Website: apple
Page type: billing-address
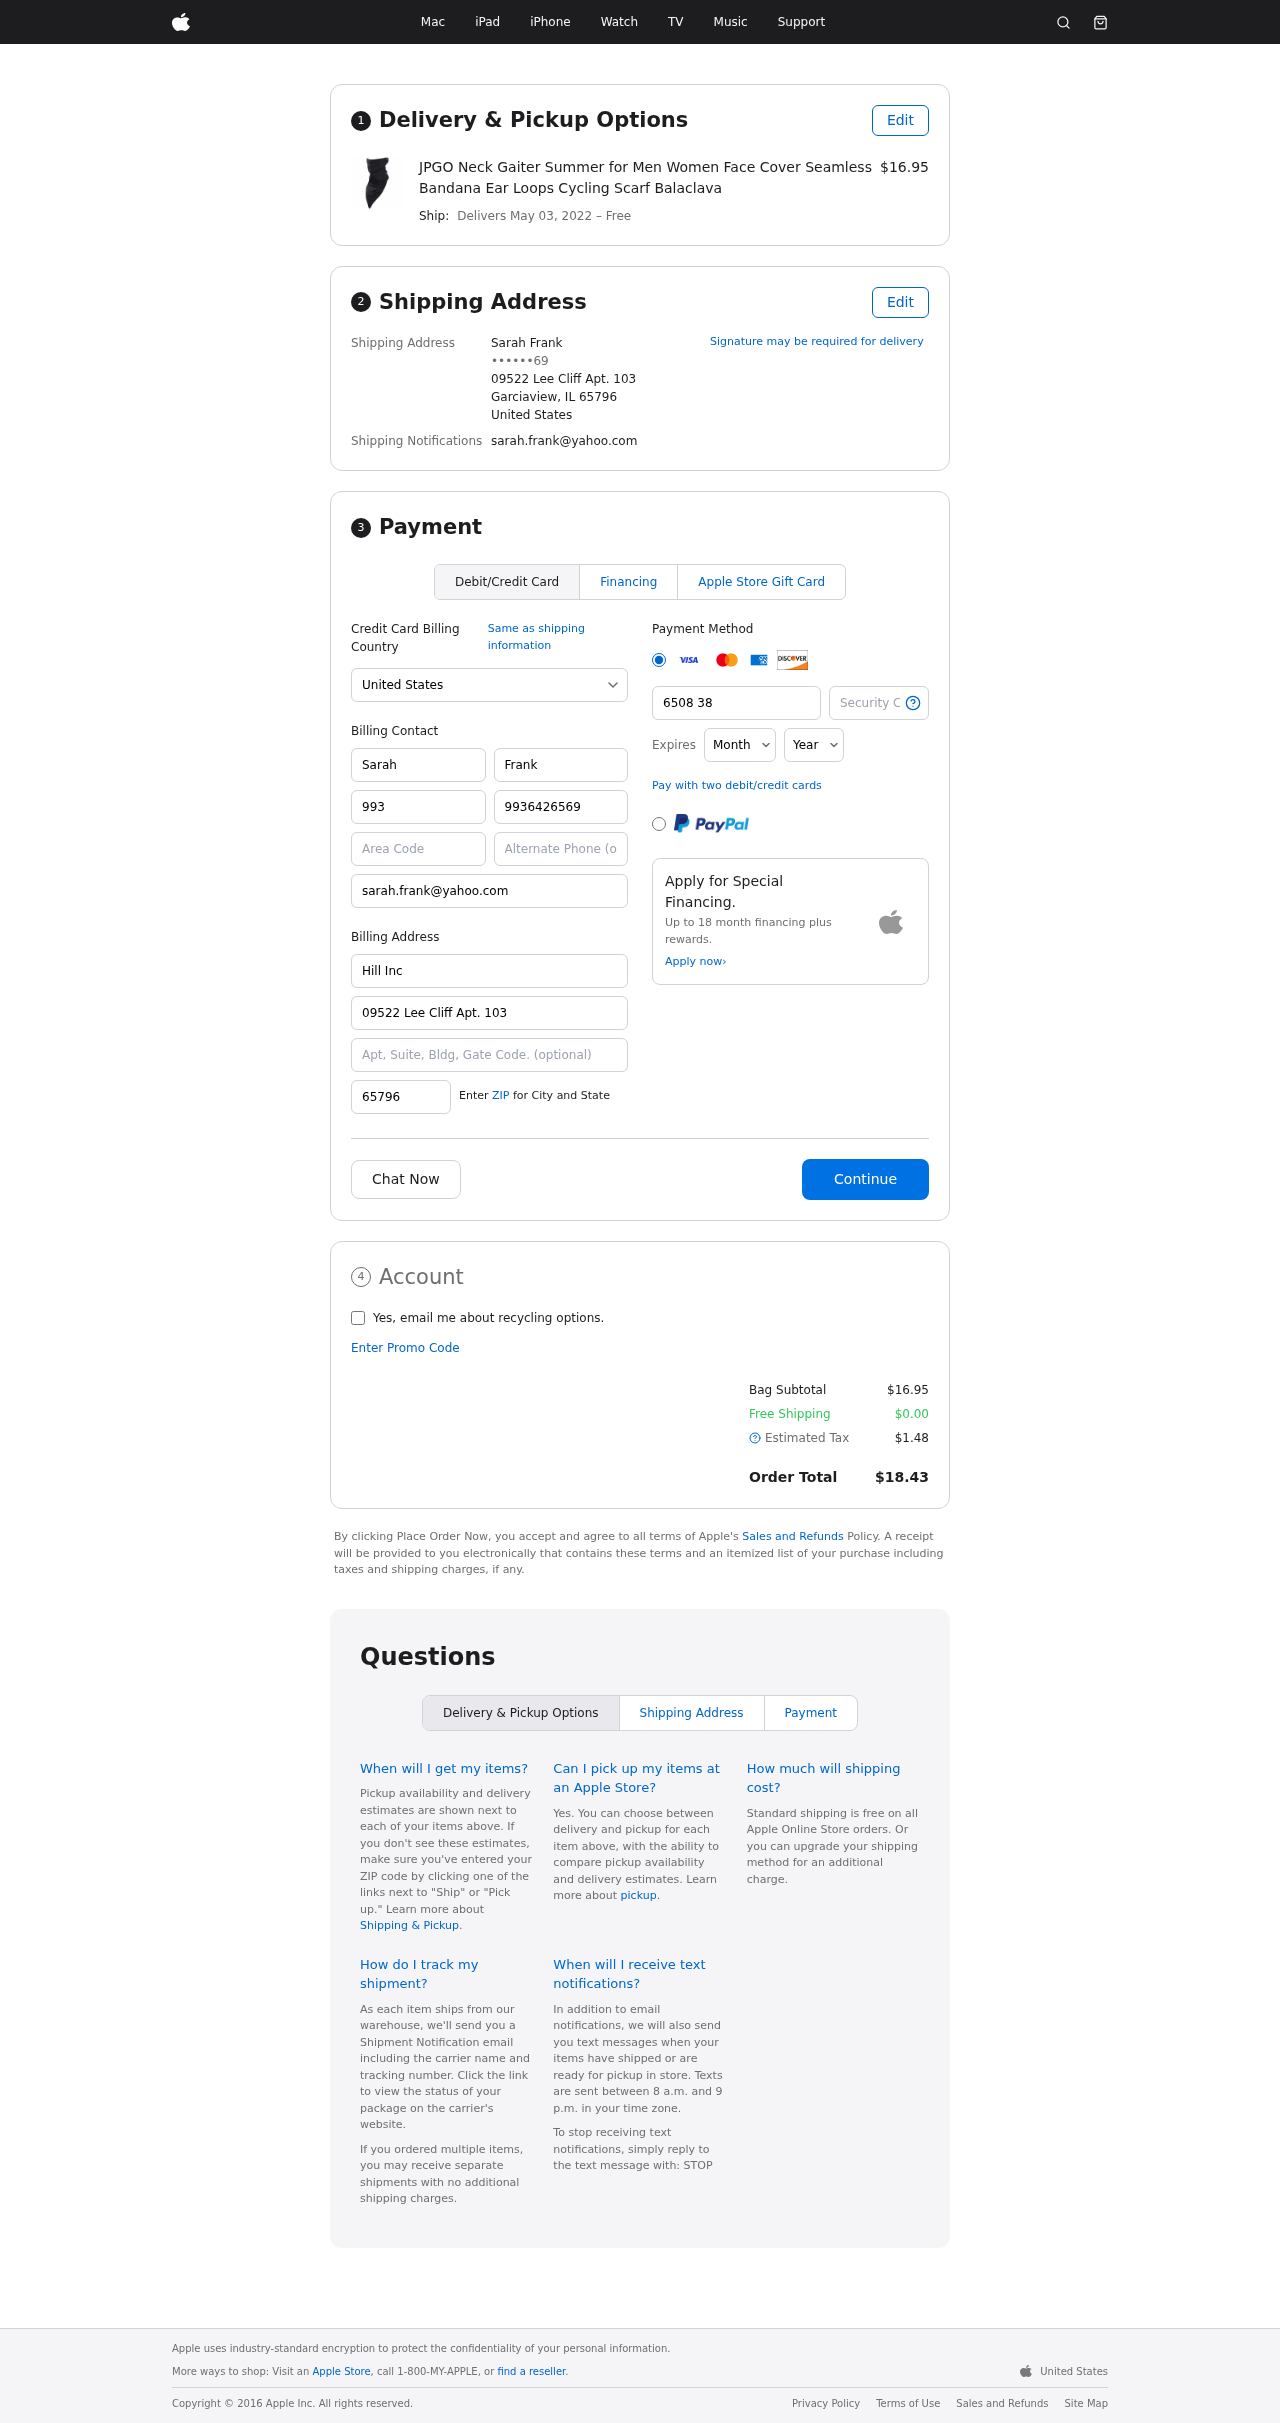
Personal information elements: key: PII_CARD_CVV
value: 736
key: PII_CARD_EXPIRY_MONTH
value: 03
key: PII_CARD_EXPIRY_YEAR
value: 29
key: PII_CARD_NUMBER
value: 6508 3850 4191 0638
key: PII_CITY_STATE_ZIP
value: Garciaview, IL 65796
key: PII_COUNTRY
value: United States
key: PII_EMAIL
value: sarah.frank@yahoo.com
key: PII_FULLNAME
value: Sarah Frank
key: PII_STREET
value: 09522 Lee Cliff Apt. 103
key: PII_PHONE_MASKED
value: ••••••69
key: PII_BILLING_FIRSTNAME
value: Sarah
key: PII_BILLING_LASTNAME
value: Frank
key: PII_BILLING_PHONE_AREA
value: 993
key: PII_BILLING_PHONE
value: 9936426569
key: PII_BILLING_EMAIL
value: sarah.frank@yahoo.com
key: PII_BILLING_COMPANY
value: Hill Inc
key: PII_BILLING_STREET
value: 09522 Lee Cliff Apt. 103
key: PII_BILLING_POSTCODE
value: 65796
Product elements: key: PRODUCT1_NAME
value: JPGO Neck Gaiter Summer for Men Women Face Cover Seamless Bandana Ear Loops Cycling Scarf Balaclava
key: PRODUCT1_PRICE
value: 16.95
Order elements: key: ORDER_DELIVERY_DATE
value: May 03, 2022
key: ORDER_SUBTOTAL
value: $16.95
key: ORDER_SHIPPING_COST
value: $0.00
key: ORDER_TAX
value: $1.48
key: ORDER_TOTAL
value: $18.43